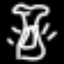
Label: squiggle